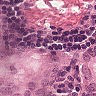
Metastatic tissue present: yes